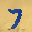
Label: 7